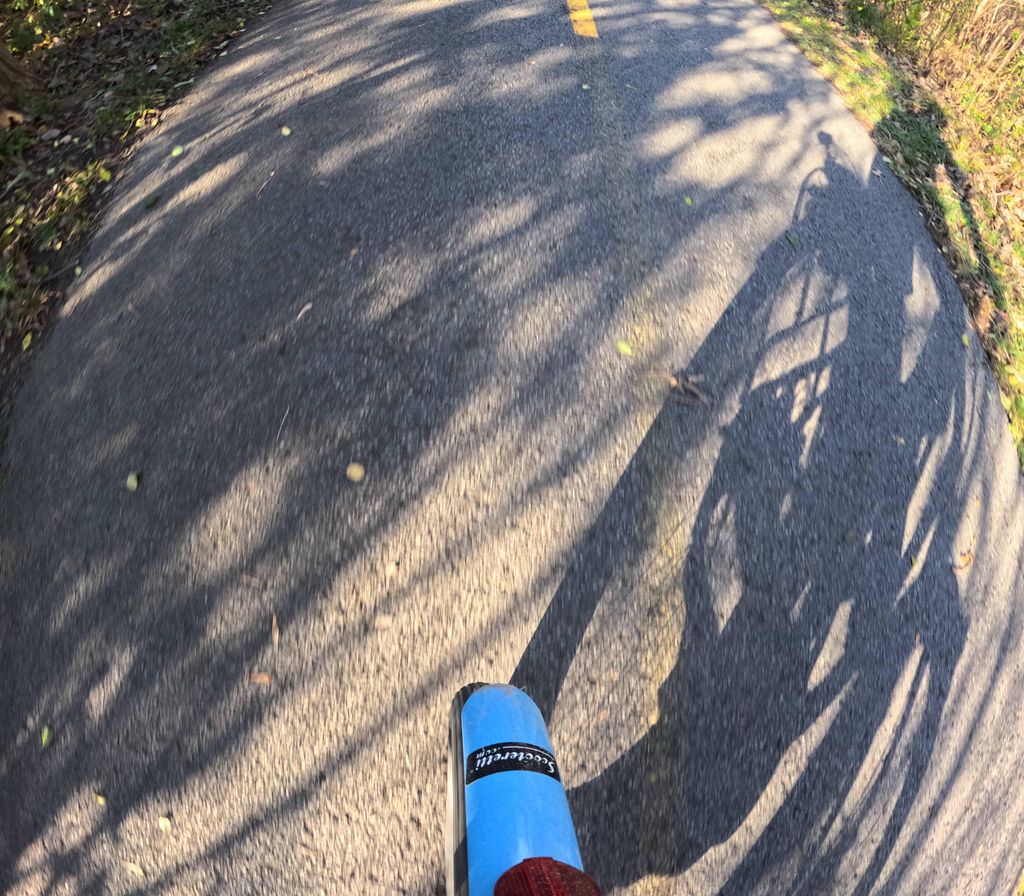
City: ottawa-gatineau